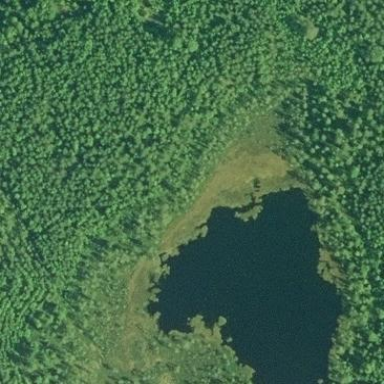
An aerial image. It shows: Pond surrounded by natural water.